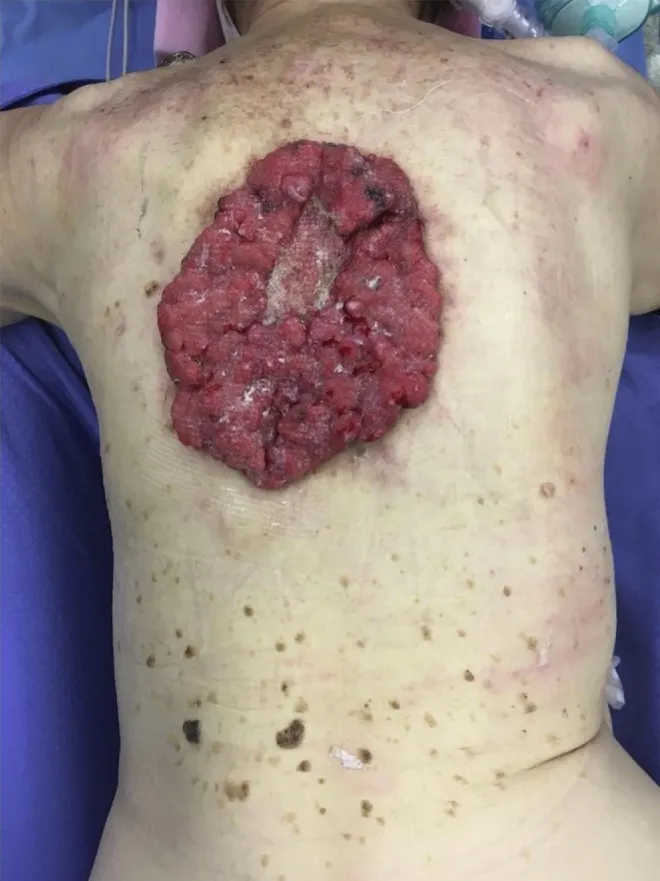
Preoperative view of the giant basal cell carcinoma of the back measuring 16 x 13 cm.
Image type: medical_photograph (skin_photograph)